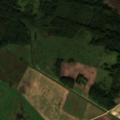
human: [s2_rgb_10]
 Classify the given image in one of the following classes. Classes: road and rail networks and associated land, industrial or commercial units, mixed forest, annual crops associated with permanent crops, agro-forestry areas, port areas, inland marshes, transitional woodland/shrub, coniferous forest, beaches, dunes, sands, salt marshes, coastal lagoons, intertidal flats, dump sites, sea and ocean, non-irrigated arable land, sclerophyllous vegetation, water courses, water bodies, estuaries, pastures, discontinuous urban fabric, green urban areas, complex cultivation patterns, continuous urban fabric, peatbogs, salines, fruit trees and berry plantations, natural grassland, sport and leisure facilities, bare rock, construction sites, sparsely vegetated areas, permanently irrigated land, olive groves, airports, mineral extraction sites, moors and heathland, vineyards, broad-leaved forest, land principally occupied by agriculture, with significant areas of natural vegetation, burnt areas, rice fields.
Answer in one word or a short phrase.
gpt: non-irrigated arable land, pastures, broad-leaved forest